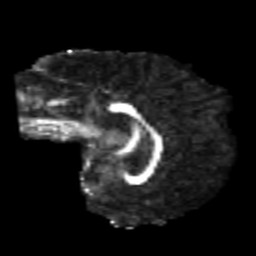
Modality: FA
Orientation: sagittal
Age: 21
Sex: female
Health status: healthy
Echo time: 0.074 s